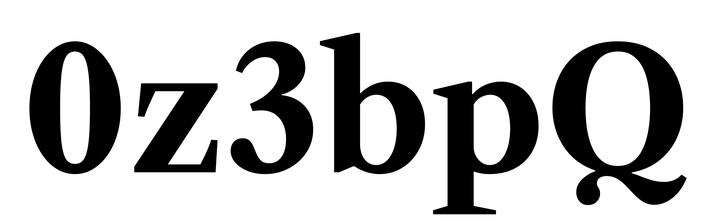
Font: LibreCaslonText_Bold